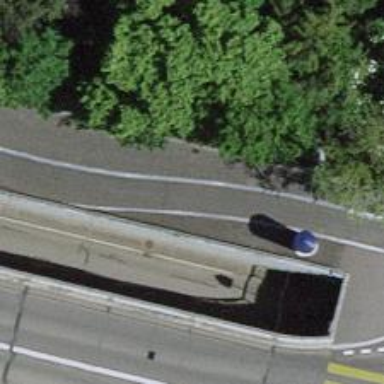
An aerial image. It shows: Path with asphalt surface suitable for both cycling and walking.